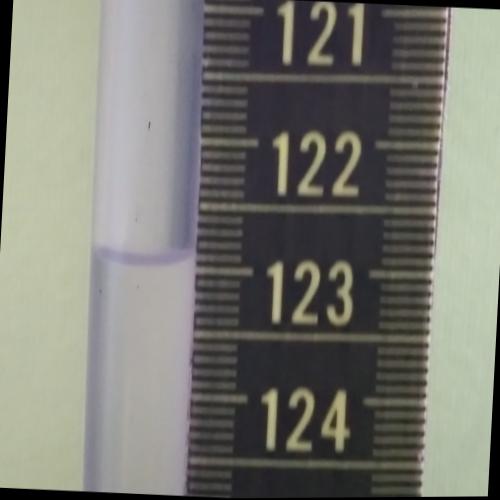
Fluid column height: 122.9 cm